Question: I often facet according to a numeric variable, but I want the facet label to be more explanatory than the simple number. I usually create a new label variable that has the numeric value pasted to explanatory text. However, when values have more than one place before the decimal, the first number is used for sorting the factor. Any suggestions to avoid this?
'''
iris[,1:4]<-iris[,1:4]*10
'''
This would work fine for iris, when it does not have more than one value before the decimal.
'''
iris$Petal.Width.label<-paste("Petal.Width=", iris$Petal.Width)
iris$Petal.Width.label<-paste("Petal.Width=", iris$Petal.Width)
qplot(data=iris,
x=Sepal.Length,
y=Sepal.Width,
colour=Species)+facet_wrap(~Petal.Width.label)
'''

Related to:
<URL>
<URL>
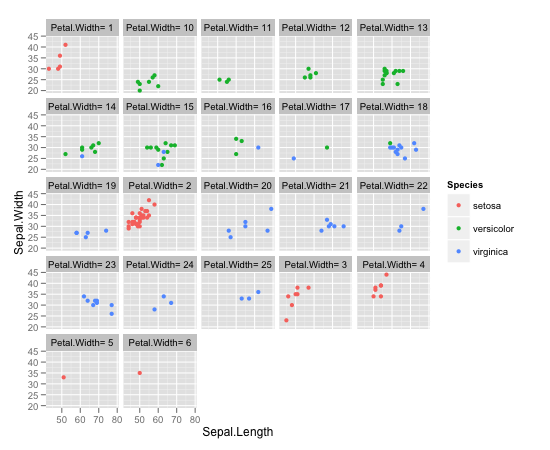
Answer: Just reoder the levels of your label:
'''
data(iris)
iris[ , 1:4] <- iris[ , 1:4] * 10
iris$Petal.Width.label <- paste("Petal.Width=", iris$Petal.Width)
# reoder levels by Petal.Width
iris$Petal.Width.label2 <- factor(iris$Petal.Width.label,
levels = unique(iris$Petal.Width.label[order(iris$Petal.Width)]))
qplot(data = iris,
x = Sepal.Length,
y = Sepal.Width,
colour = Species)+
facet_wrap( ~Petal.Width.label2)
'''